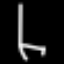
Label: chair